Question: This is my in-document CSS:
'''
<html>
<style type="text/css">
body {
font: 100%/1.4 Verdana, Arial, Helvetica, sans-serif;
margin: 0;
padding: 0;
color:#FFF;
/* fallback */
background-color: #2F2727;
/* Safari 4-5, Chrome 1-9 */
/* Can't specify a percentage size? Laaaaaame. */
background: -webkit-gradient(radial, center center, 0, center center, 460, from(#1a82f7), to(#2F2727));
/* Safari 5.1+, Chrome 10+ */
background: -webkit-radial-gradient(circle, #1a82f7, #2F2727);
/* Firefox 3.6+ */
background: -moz-radial-gradient(circle, #1a82f7, #2F2727);
/* IE 10 */
background: -ms-radial-gradient(circle, #1a82f7, #2F2727);
}
ul, ol, dl { /* Due to variations between browsers, it's best practices to zero padding and margin on lists. For consistency, you can either specify the amounts you want here, or on the list items (LI, DT, DD) they contain. Remember that what you do here will cascade to the .nav list unless you write a more specific selector. */
padding: 0;
margin: 0;
}
h1, h2, h3, h4, h5, h6, p {
margin-top: 0; /* removing the top margin gets around an issue where margins can escape from their containing div. The remaining bottom margin will hold it away from any elements that follow. */
padding-right: 15px;
padding-left: 15px; /* adding the padding to the sides of the elements within the divs, instead of the divs themselves, gets rid of any box model math. A nested div with side padding can also be used as an alternate method. */
}
a img { /* this selector removes the default blue border displayed in some browsers around an image when it is surrounded by a link */
border: none;
}
/* ~~ Styling for your site's links must remain in this order - including the group of selectors that create the hover effect. ~~ */
a:link {
color: #42413C;
text-decoration: underline; /* unless you style your links to look extremely unique, it's best to provide underlines for quick visual identification */
}
a:visited {
color: #6E6C64;
text-decoration: underline;
}
a:hover, a:active, a:focus { /* this group of selectors will give a keyboard navigator the same hover experience as the person using a mouse. */
text-decoration: none;
}
/* ~~ this fixed width container surrounds all other divs~~ */
.container {
width: 960px;
background-color: #FFF;
margin: 0 auto;
overflow: hidden;
/* the auto value on the sides, coupled with the width, centers the layout */
}
.sidebar1 {
float: left;
width: 180px;
padding-bottom: 10px;
color:#000;
margin-top: 200px;
}
.content {
padding: 10px 0;
padding-left:20px;
width: 730px;
color: #000;
margin-left: 200px;
padding-top: 170px;
}
/* ~~ This grouped selector gives the lists in the .content area space ~~ */
.content ul, .content ol {
padding: 0 15px 15px 40px; /* this padding mirrors the right padding in the headings and paragraph rule above. Padding was placed on the bottom for space between other elements on the lists and on the left to create the indention. These may be adjusted as you wish. */
}
/* ~~ The navigation list styles (can be removed if you choose to use a premade flyout menu like Spry) ~~ */
ul.nav {
list-style: none; /* this removes the list marker */
border-top: 1px solid #666; /* this creates the top border for the links - all others are placed using a bottom border on the LI */
margin-bottom: 15px; /* this creates the space between the navigation on the content below */
}
ul.nav li {
border-bottom: 1px solid #666; /* this creates the button separation */
}
ul.nav a, ul.nav a:visited { /* grouping these selectors makes sure that your links retain their button look even after being visited */
padding: 5px 5px 5px 15px;
display: block; /* this gives the link block properties causing it to fill the whole LI containing it. This causes the entire area to react to a mouse click. */
width: 160px; /*this width makes the entire button clickable for IE6. If you don't need to support IE6, it can be removed. Calculate the proper width by subtracting the padding on this link from the width of your sidebar container. */
text-decoration: none;
background-color: #C6D580;
color: #000;
}
ul.nav a:hover, ul.nav a:active, ul.nav a:focus { /* this changes the background and text color for both mouse and keyboard navigators */
background-color: #ADB96E;
color: #000;
}
/* ~~ miscellaneous float/clear classes ~~ */
.fltrt { /* this class can be used to float an element right in your page. The floated element must precede the element it should be next to on the page. */
float: right;
margin-left: 8px;
}
.fltlft { /* this class can be used to float an element left in your page. The floated element must precede the element it should be next to on the page. */
float: left;
margin-right: 8px;
}
.clearfloat { /* this class can be placed on a <br /> or empty div as the final element following the last floated div (within the #container) if the overflow:hidden on the .container is removed */
clear:both;
height:0;
font-size: 1px;
line-height: 0px;
}
</style>
'''
and this is my main HTML body:
'''
<div class='container'><div class='sidebar1'><ul class='nav'><li><a href='#'>Home</a></li><li><a href='#'>Courses</a></li><li><a href='#'>Apply</a></li><li><a href='#'>Home Schooling</a></li><li><a href='#'>About Us</a></li><li><a href='#'>Contact</a></li></ul><!-- end .sidebar1 --></div><div class='content'>
<p>Albert Einstein</p>
'''
I have made this HTML and CSS webpage, and I want the white column to have a height of 100%.
My code above results in a page looking like this:

How can I do it?
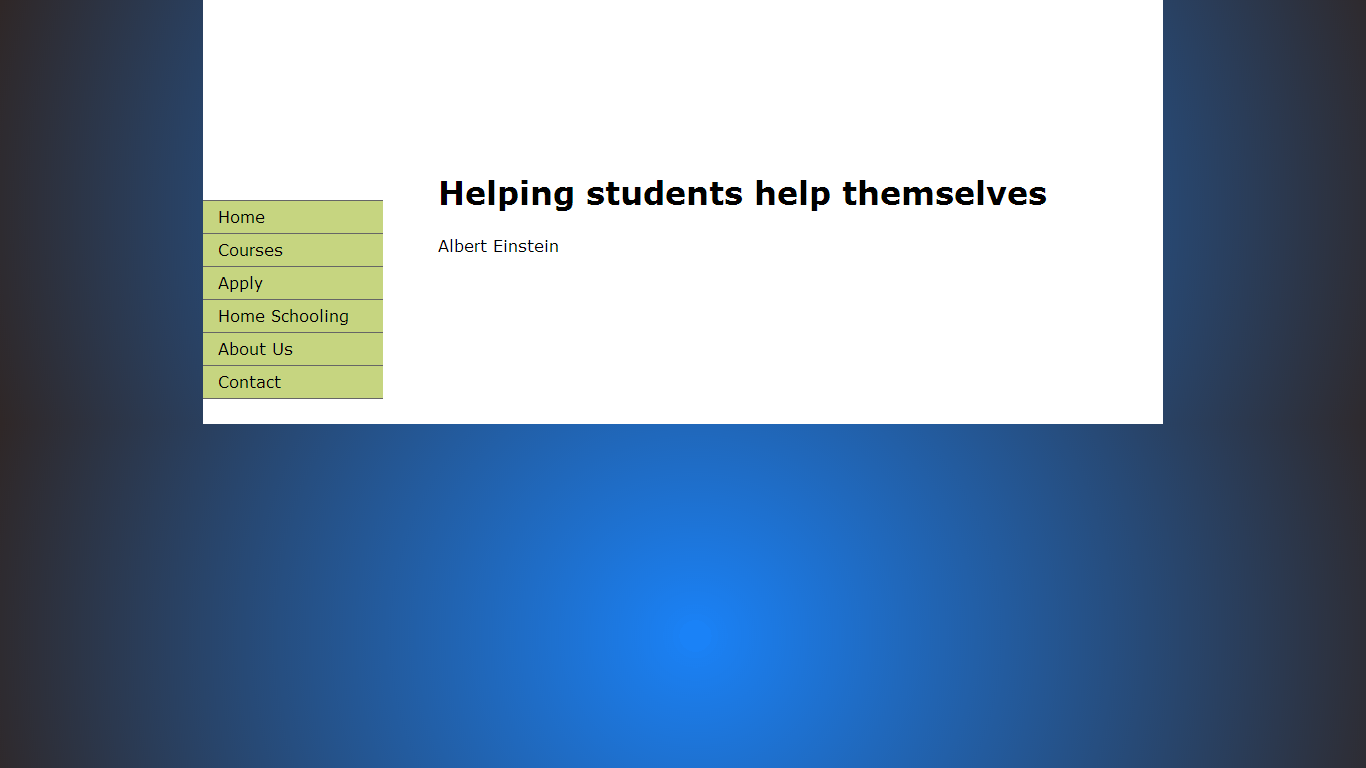
Answer: Here are the things you need to add:
'''
html, body {
height: 100%;
}
.container {
height: 100%;
}
'''
Demo here: <URL>
Code here: <URL>